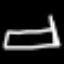
Label: bed